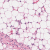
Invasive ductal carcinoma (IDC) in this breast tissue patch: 1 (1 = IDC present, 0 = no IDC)